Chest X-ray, PA view. Patient: 61 years old, sex M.
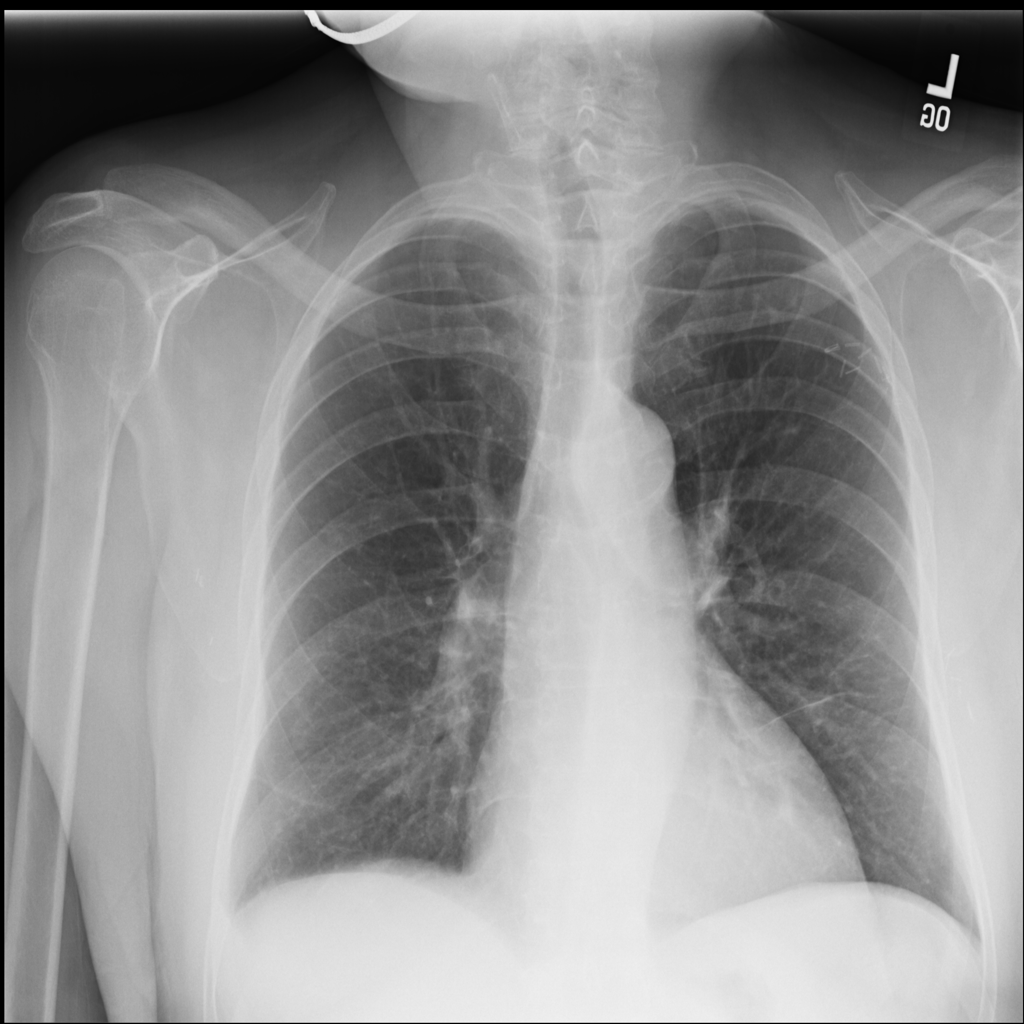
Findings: Atelectasis